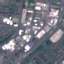
Label: Industrial